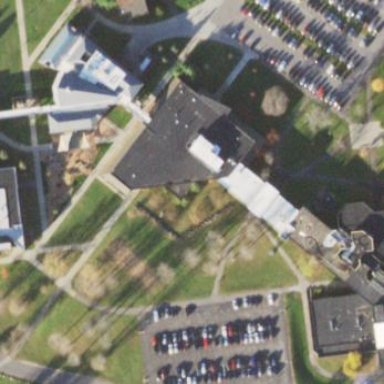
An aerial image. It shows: University building.